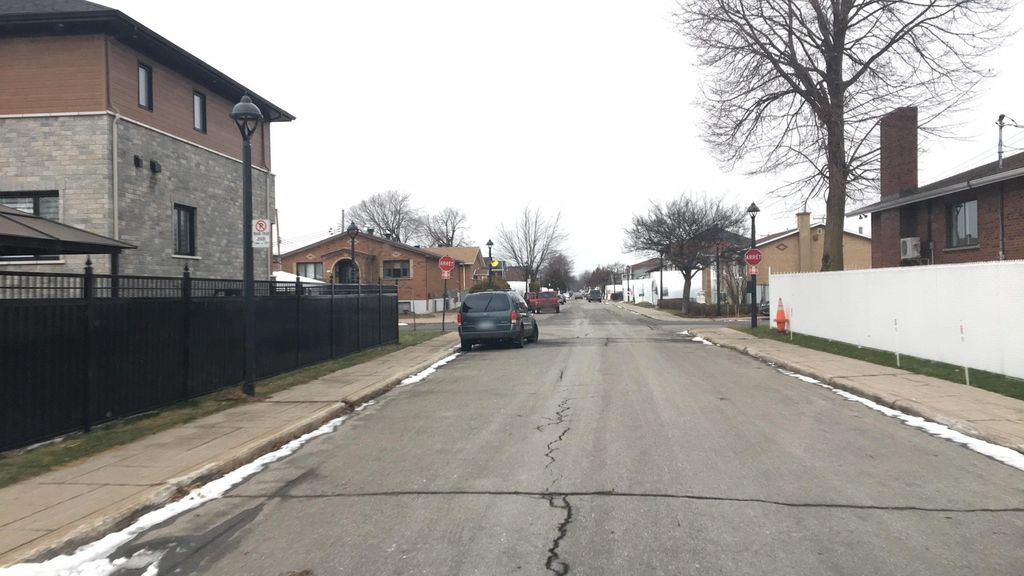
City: montreal